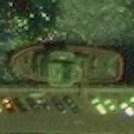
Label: civil